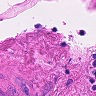
Metastatic tissue present: no